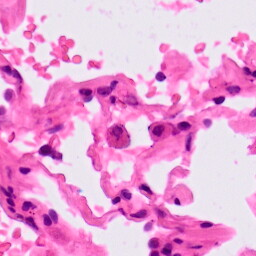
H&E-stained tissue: Lung